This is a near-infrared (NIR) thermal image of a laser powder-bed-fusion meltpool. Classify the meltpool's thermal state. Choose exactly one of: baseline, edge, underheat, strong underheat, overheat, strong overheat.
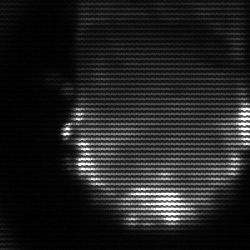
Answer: baseline